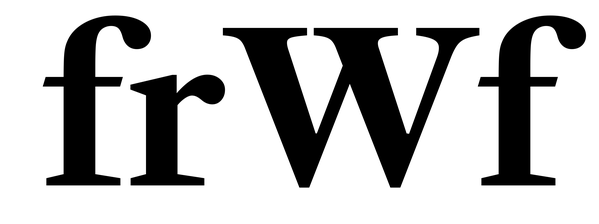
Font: LibreCaslonText_Bold